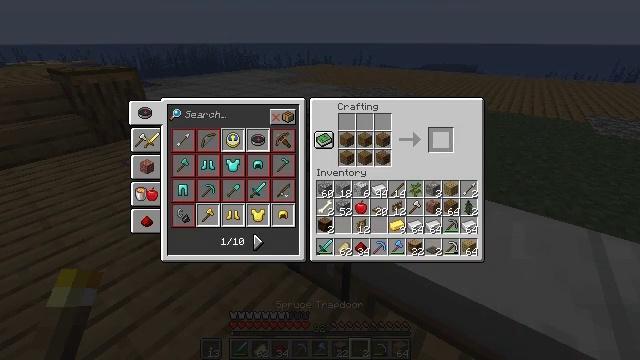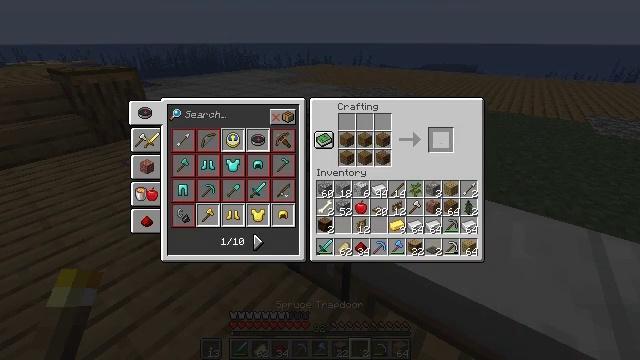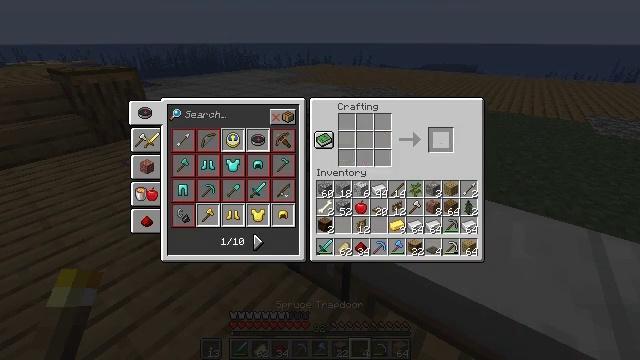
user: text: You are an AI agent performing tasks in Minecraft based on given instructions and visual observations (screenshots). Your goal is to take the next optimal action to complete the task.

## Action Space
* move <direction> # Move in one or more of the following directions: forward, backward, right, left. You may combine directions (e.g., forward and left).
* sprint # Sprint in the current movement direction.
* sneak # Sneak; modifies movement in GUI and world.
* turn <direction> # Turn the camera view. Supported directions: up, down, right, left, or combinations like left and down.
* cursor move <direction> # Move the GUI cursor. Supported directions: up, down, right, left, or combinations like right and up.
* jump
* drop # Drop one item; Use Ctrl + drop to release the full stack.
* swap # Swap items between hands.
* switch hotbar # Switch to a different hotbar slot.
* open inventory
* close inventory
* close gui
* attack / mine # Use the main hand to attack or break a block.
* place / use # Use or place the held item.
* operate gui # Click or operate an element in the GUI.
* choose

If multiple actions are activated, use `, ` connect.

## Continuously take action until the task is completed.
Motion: motion action
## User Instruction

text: Interact with the crafting table to create a spruce trapdoor from planks.
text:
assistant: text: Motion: sneak
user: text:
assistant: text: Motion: sneak
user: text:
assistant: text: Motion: sneak